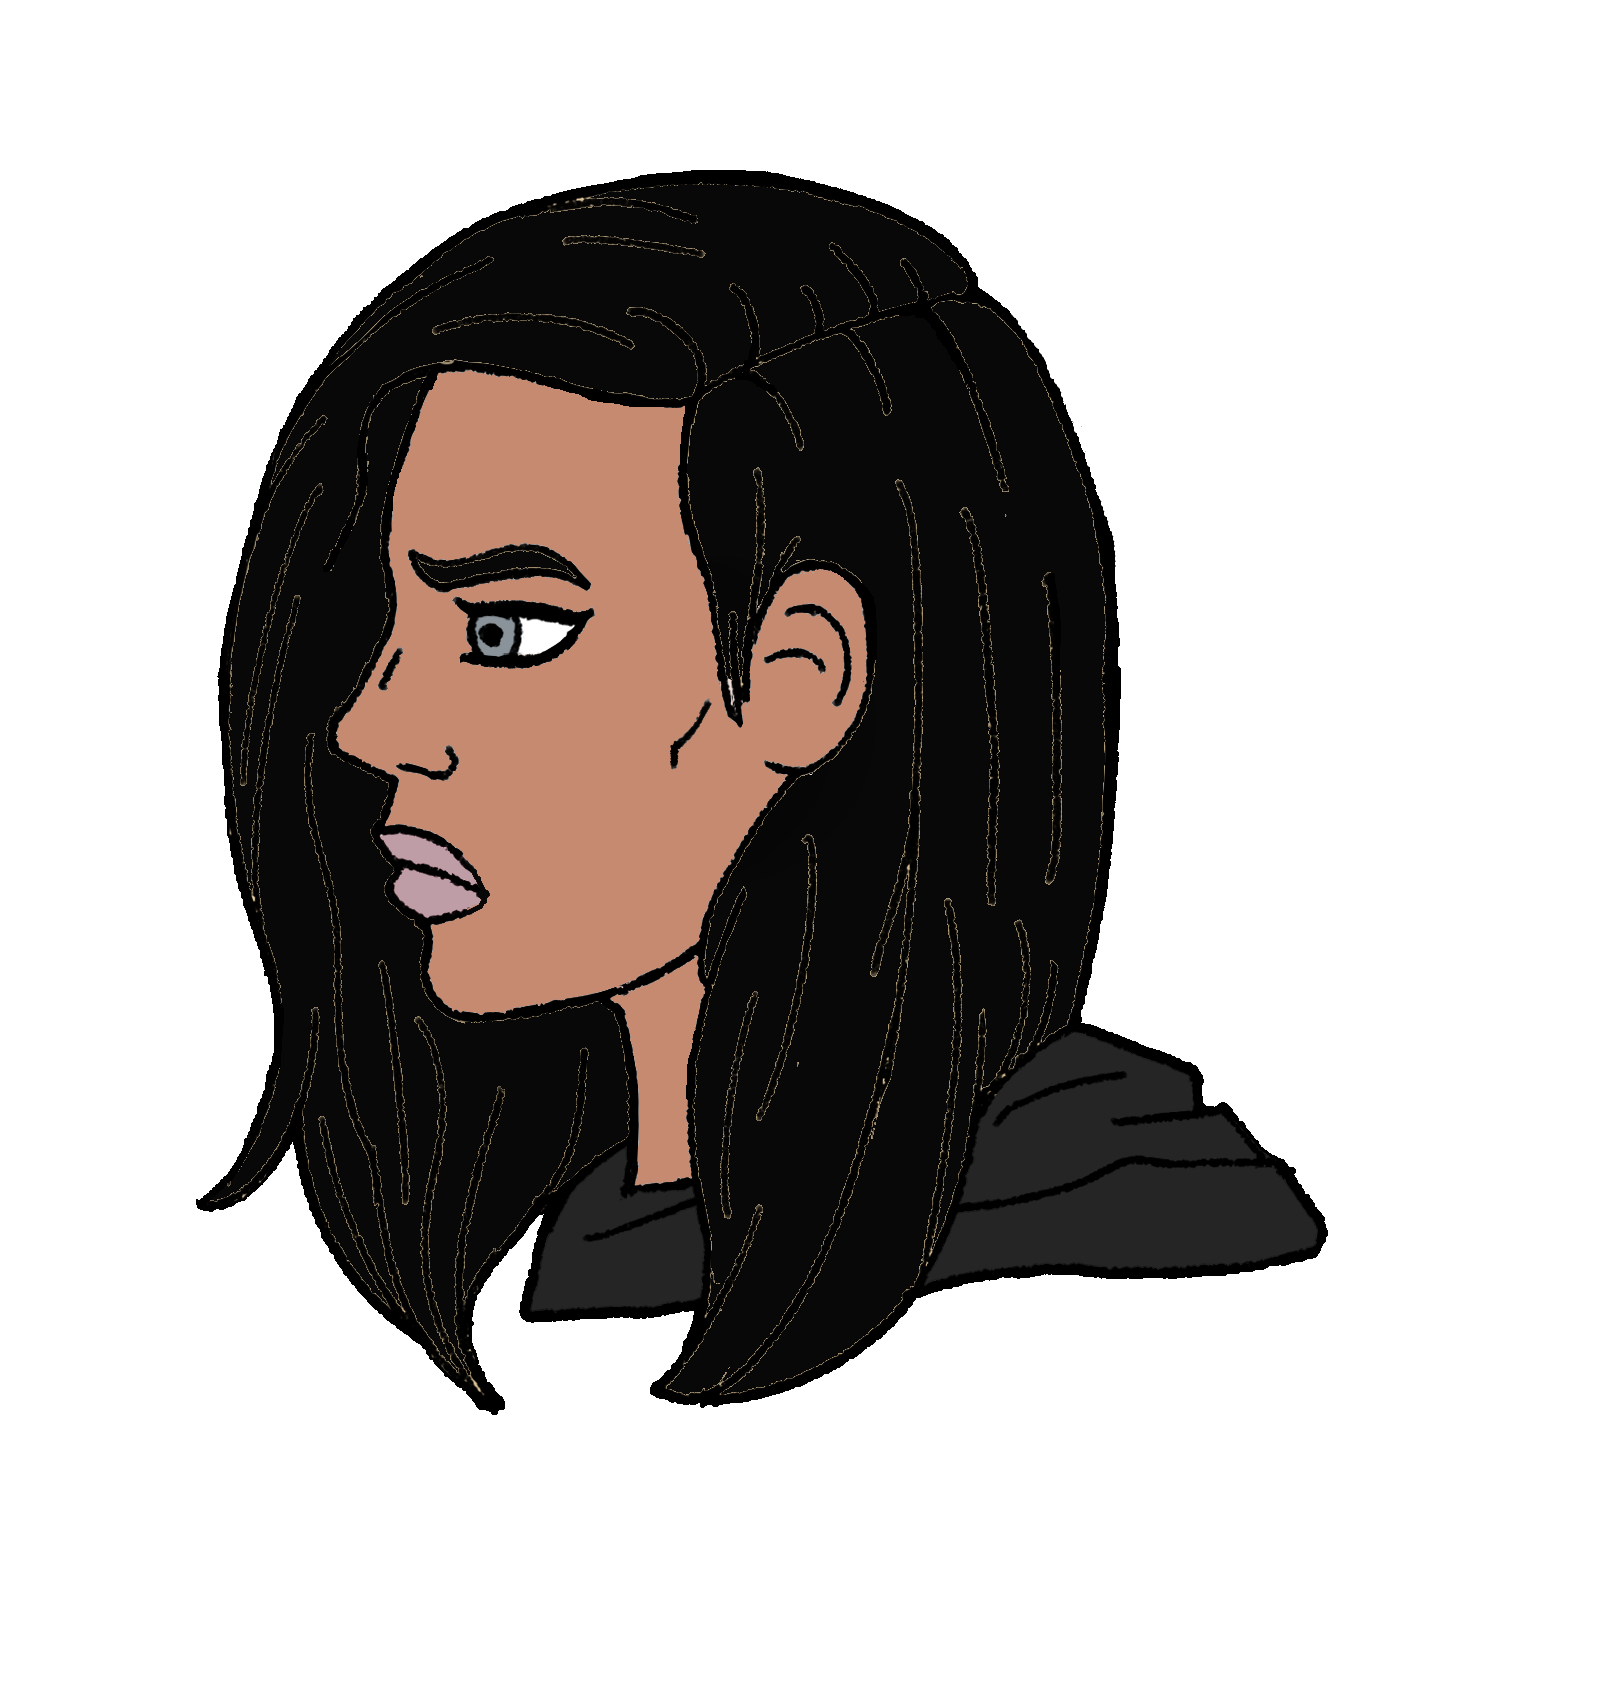
Label: 4_Yes_Chad